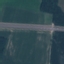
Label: Highway